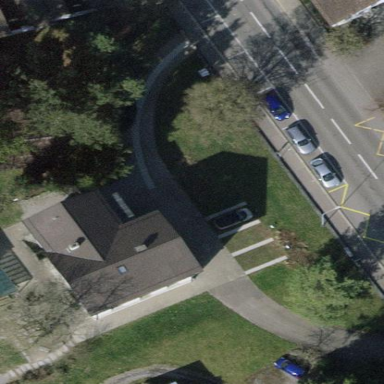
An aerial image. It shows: Kindergarten building.